Question: I have a little problem and I'm sure you guys can help me! I have a file folder in the directionary folder that consists of over 2000 .csv files.It's called "all Data". I want to read them in R and save them in vectors. I KNOW that this has been asked here before ... so this is what I've got:
'''
setwd("C:/Users/Flo Chi/Documents/all Data")
ldf <- list()
csvliste <- dir(pattern="*.csv")
for(i in 1:length(csvliste)){ldf[[i]] <- read.csv(csvliste[i])}
'''

My problem is the CSV Data itself! As you can see in the picture e.g. "3327" has a comma on both sides. If you transfer it into an excel file the numbers that I want (3327, etc.) are in column B then. I want only those numbers as a vector in ldf[[i]]!
Do you know how this works?
Thanks a lot for your answers!
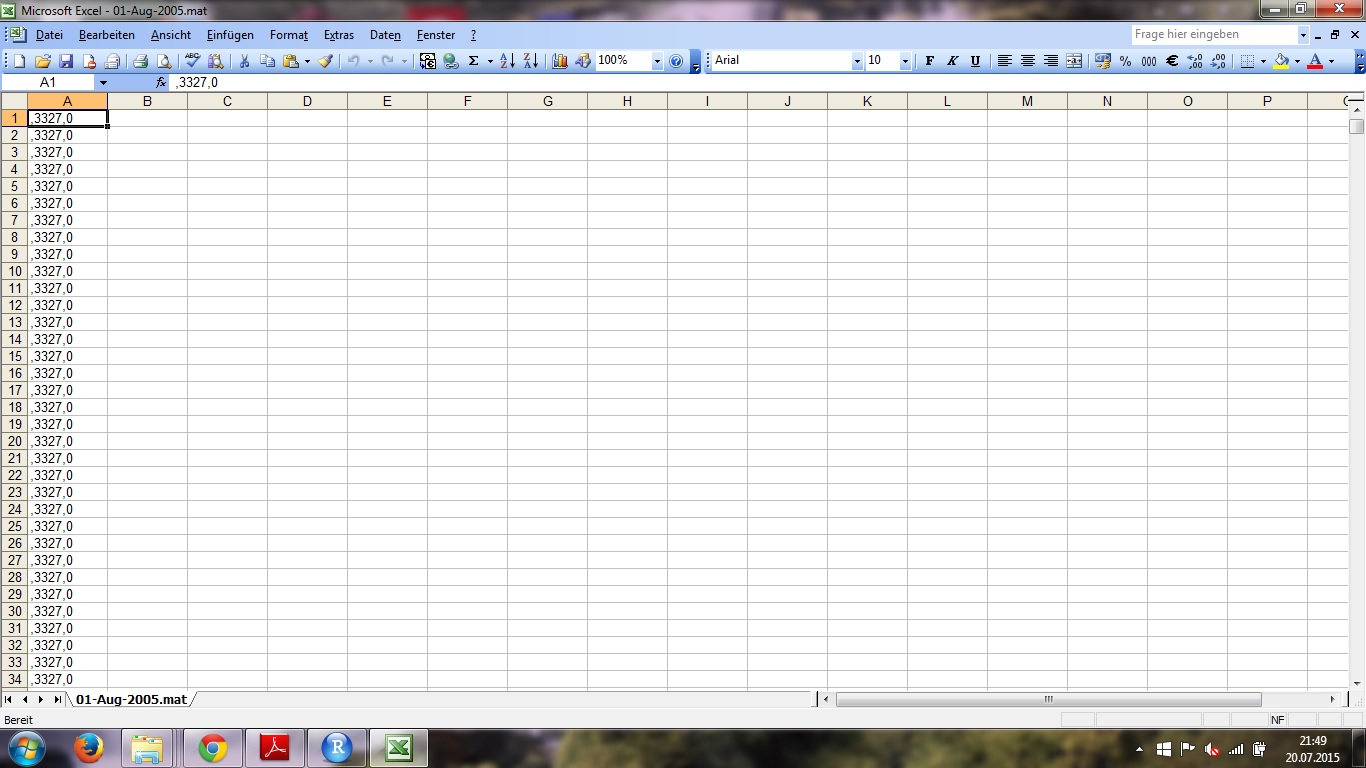
Answer: There are a couple approaches you could take, if you assume that the only possible data forms are a) there is only one column of numeric data, or b) if there are two columns, the first column is all missing.
The example below uses the second column anytime it finds a data frame with only missing values in the first column. But it wouldn't be hard to adjust it to just take the second column whenever there are two columns (regardless of what is in the first column)
'''
setwd("C:/Users/Flo Chi/Documents/all Data")
ldf <- lapply(dir(pattern = "*.csv"),
function(i){
df <- read.csv(i)
if (all(is.na(df[, 1]))) df <- df[, 2, drop=FALSE]
df
})
'''